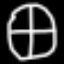
Label: clock